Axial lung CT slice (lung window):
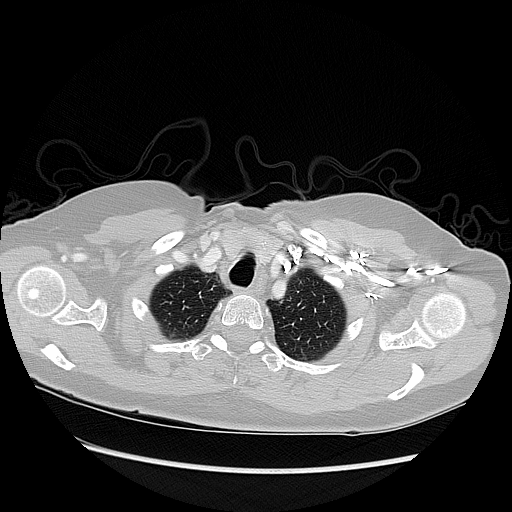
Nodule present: no